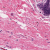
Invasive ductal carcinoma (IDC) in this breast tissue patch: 0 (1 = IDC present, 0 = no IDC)